Question:
Hello, I was wondering if it is possible to color code groups of the pie chart together, but not manually do it slice by slice. For example, Apartments would be grouped together as light blue, and then Self Storage as dark blue. The pieces would retain their original percentage still though. This would make it easier to identify groups of data more easily. Any input?
Thanks in advance for the help.
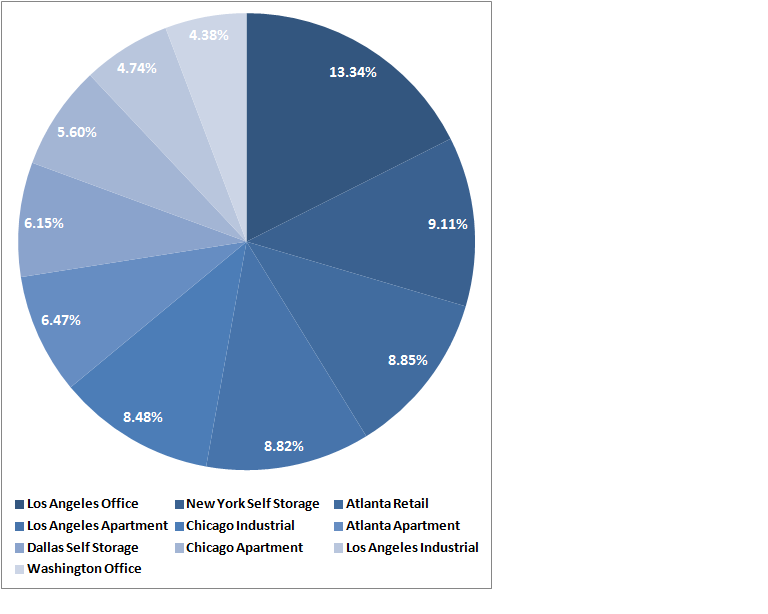
Answer: Any input? Well, first, don't use pie charts for charts with more than two or three data points. They are hard to interpret. Use horizontal bar charts instead.
The data seems to be sorted by value. If you want to group by category, you will need to sort by category, too.
Excel will automatically apply a different color to each pie chart wedge. You can manually change these colors. You can use VBA to automate that.
A horizontal bar chart will give you a lot more tools to visualize the data and turn it into information.